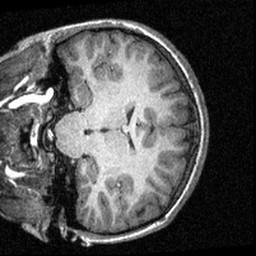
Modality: T1w
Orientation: coronal
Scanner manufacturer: siemens
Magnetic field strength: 3 T
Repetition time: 1.57 s
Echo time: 0.00304 s